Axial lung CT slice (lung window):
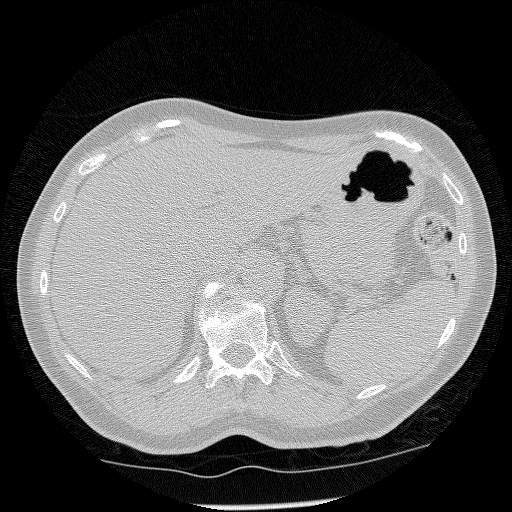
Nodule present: no